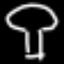
Label: mushroom